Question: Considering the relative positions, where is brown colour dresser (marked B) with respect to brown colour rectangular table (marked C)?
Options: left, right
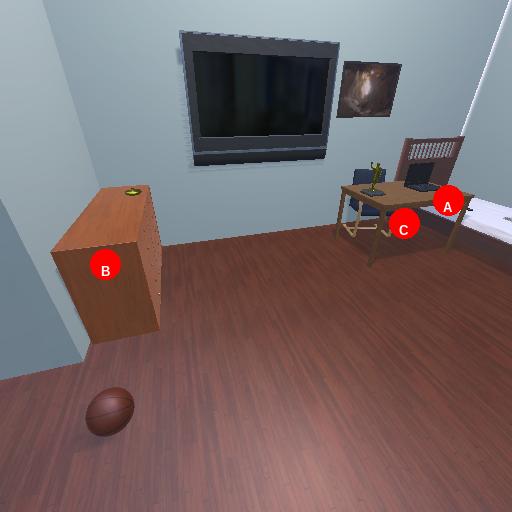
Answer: left